Question: iWork has the ability to highlight text and then tag a comment to that text. The comment then is linked with a line to the highlighted text.

I'm curious if something like this could be implemented in JQUERY. What has me puzzled is:
A. How to draw a line and have it update when a user changes the text
B. How to highlight text and have it tagged somehow?
Id love to hear your thoughts on if this is even possible with JQUERY and any ideas or plugins to point me in the right direction.
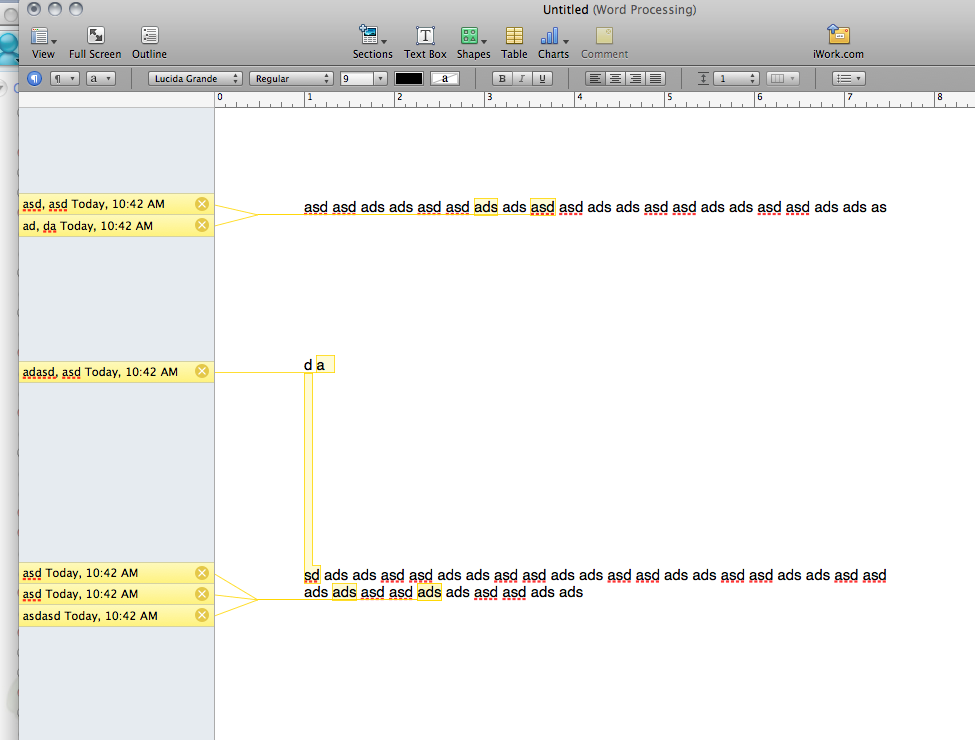
Answer: Yes, this is not very difficult to accomplish.
First - You need to get the select event
The select event is sent to an element when the user makes a text selection inside it. This event is limited to fields and boxes.
For example, consider the HTML:
'''
<form>
<input id="target" type="text" value="Hello there" />
</form>
<div id="other">
Trigger the handler
</div>
'''
The event handler can be bound to the text input:
'''
$('#target').select(function() {
alert('Handler for .select() called.');
});
'''
SEE: <URL>
Second - You need to create a tag
CSS
'''
<style>
body{font-size:12px; font-family:"Trebuchet MS";}
#content1{
border:1px solid #CCCC33;
padding:10px;
margin-top:10px;
width:500px;
}
</style>
(X)HTML
<a href="#" id="click">Something Here</a>
<div class="box">
<div id="content1">
<p><a href="#" id="close">Close</a></p>
</div>
</div>
</body>
'''
As you can see it is a very simple example, but the use of this it just about limitless!
Now for the jQuery code that does all the funky stuff. What I am going to do is Show and Hide the Content1 Div element. For that I created the jQuery code below, have a look then I will go through it.
'''
$(document).ready(function(){
$('#content1').hide();
$('a').click(function(){
$('#content1').show('slow');
});
$('a#close').click(function(){
$('#content1').hide('slow');
})
});
'''
As I mentioned earlier the $(document).ready(function()} is a function that waits until the page is ready to be manipulated before executing the code inside it.
The next line $('#content1').hide(); Hides the Content1 Div to start with. Notice how there is a relationship between jQuery and CSS in that is uses the, ID is this case, but it could use a class in exactly the same manner, as the argument inside the parenthesis.
We then move onto the next section of code that "Shows" the DIV when the linked text is clicked. $('a).click(function(){}); This is calling the "click" function and then invoking the "show" effect on the Content1 Div.
Read the code again and make sure you get a grip on the logic. It took me a little while to get the hang of it as well !!!
Inside that Div that is being Shown and Hidden there is another text link that will Hide the Div.
'''
$('a#close').click(function(){
$('#content1').hide('slow');
})
'''
If you look at this you can see that any "a" (link) element with an ID of "close" will invoke the "hide" Effect on the Content 1 Div.
SEE: <URL>
Third - Draw your line
Download Plugin for jQuery SVG - <URL>
Draw your line
'''
$("#example1").drawLine(0, 0, 220, 45);
'''
SEE: <URL>
That's it. Just put it all together to get it how you want it.